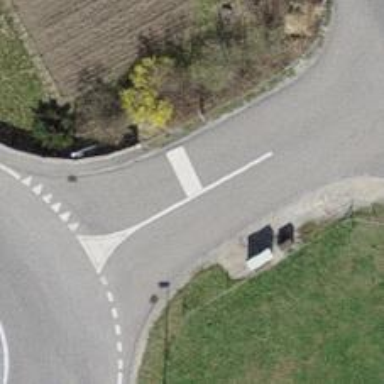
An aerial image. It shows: Road with traffic signals.